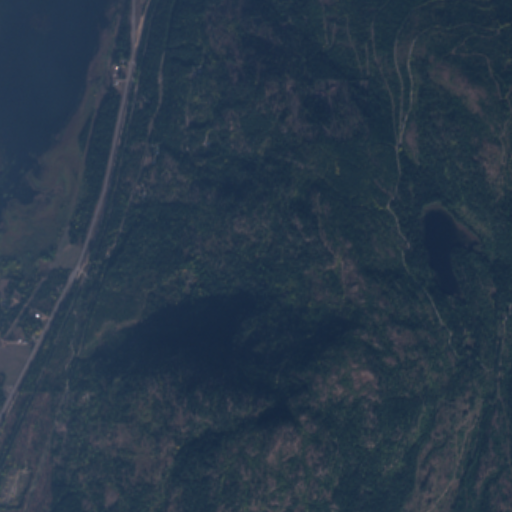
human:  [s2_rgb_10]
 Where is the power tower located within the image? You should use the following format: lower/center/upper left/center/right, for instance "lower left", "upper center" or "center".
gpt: The power tower is located in the left of the image.
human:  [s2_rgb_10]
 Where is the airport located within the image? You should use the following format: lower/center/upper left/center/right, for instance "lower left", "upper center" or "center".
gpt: There is no airport in the image.